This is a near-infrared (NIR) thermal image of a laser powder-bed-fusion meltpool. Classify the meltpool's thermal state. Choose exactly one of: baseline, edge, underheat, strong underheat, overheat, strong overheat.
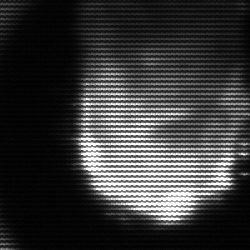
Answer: baseline